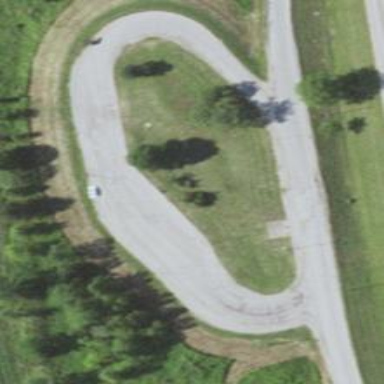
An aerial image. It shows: Rest area on the road.